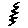
Label: zigzag